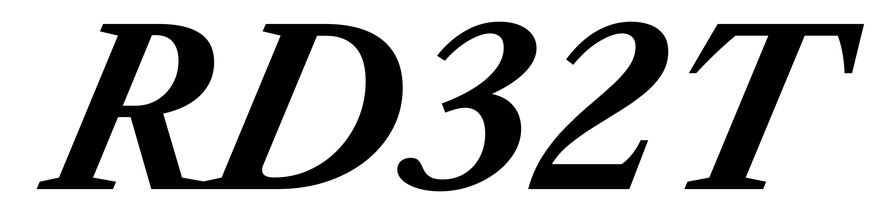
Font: LibreCaslonText-Italic_Bold_Italic